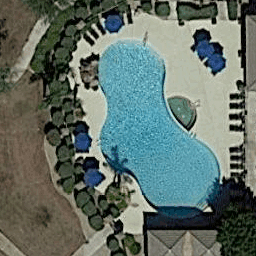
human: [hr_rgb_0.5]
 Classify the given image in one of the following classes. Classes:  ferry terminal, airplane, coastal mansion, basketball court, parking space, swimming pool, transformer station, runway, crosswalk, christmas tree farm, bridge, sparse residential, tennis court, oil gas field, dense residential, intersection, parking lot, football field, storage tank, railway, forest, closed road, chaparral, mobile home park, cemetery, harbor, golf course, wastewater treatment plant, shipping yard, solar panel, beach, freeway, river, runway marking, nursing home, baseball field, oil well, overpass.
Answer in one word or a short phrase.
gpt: swimming pool